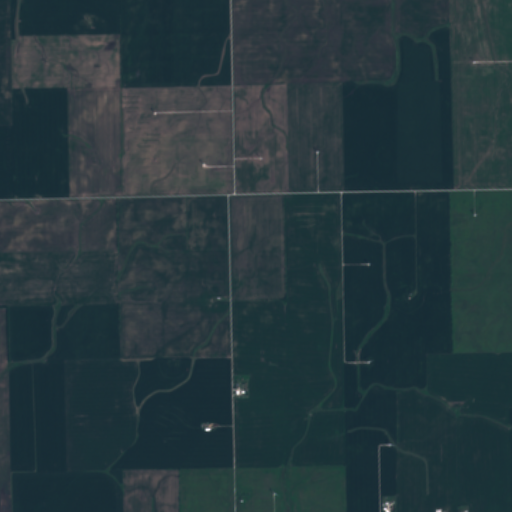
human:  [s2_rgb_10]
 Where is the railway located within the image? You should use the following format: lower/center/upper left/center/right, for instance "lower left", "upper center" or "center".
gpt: The railway is located in the left of the image.
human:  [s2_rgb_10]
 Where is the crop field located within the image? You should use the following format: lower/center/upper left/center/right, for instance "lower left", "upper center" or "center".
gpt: There is no crop field in the image.